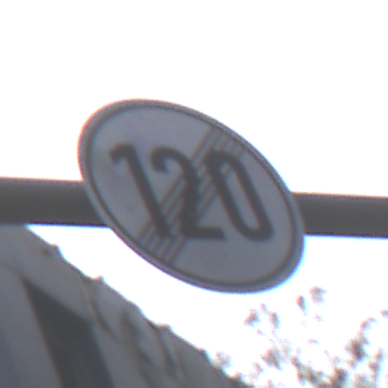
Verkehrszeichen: EndeGeschwindigkeit120
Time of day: MorningAfternoon
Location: Outdoor (Urban)
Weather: PartlyCloudy
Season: NotSpecified
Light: Natural